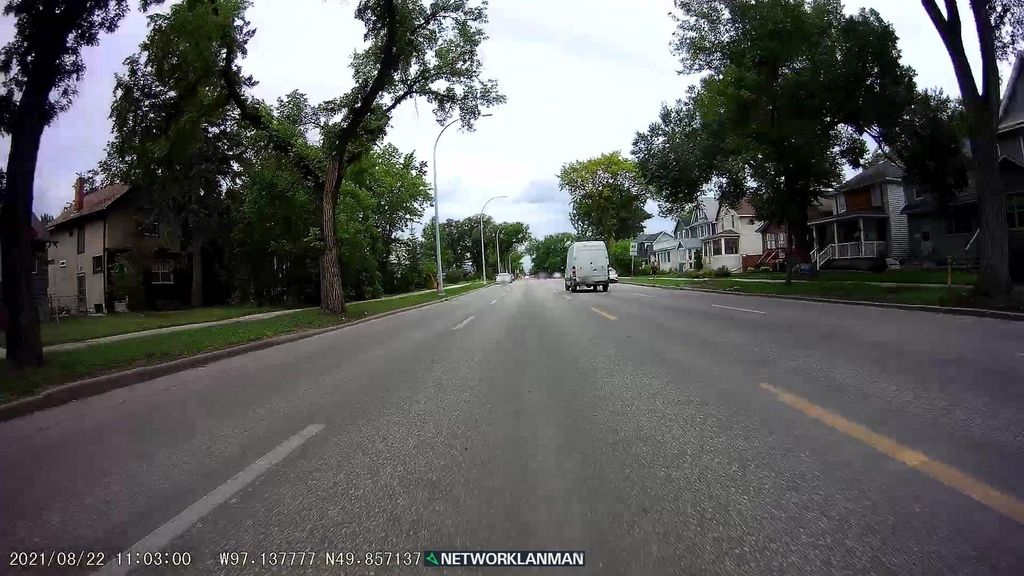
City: winnipeg